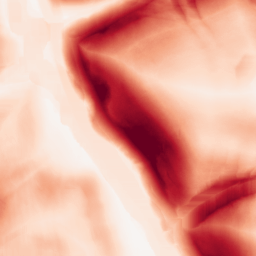
Category: morphological
Decomposition family: morphological_square
Decomposition parameters: operation: gradient
size: 20
Upsampling method: quintic
Upsampling parameters: scale: 2
Upsampling scale: 2